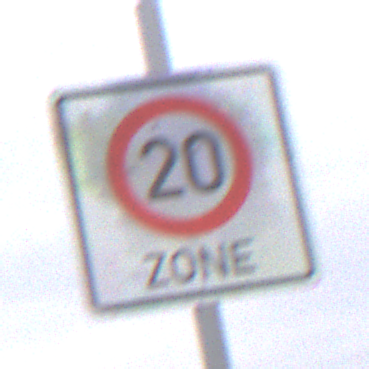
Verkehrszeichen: BeginnZone20
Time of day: Midday
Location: Outdoor (Suburban)
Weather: Overcast
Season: NotSpecified
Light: Natural